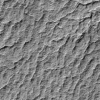
Atmospheric dust classification: not_dusty